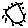
Label: sun